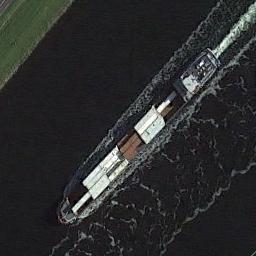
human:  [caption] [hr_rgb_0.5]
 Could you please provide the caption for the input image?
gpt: There is a ship at sea .

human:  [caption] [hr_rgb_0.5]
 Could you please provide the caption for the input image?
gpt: The ship full of cargo is sailing in the deep blue water .

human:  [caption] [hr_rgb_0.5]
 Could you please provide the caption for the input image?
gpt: There is a ship in the black water .

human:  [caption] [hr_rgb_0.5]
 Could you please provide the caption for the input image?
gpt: A cargo ship full of cargo travels on the blue sea .

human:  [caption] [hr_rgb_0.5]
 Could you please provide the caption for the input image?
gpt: The ship is on the river .